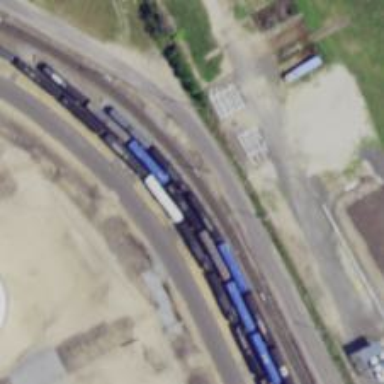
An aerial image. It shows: Railway yard in service.